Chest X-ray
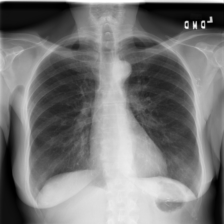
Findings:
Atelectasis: negative
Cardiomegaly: negative
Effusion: negative
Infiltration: negative
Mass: negative
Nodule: negative
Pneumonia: negative
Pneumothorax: negative
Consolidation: negative
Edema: negative
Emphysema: negative
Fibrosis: negative
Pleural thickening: negative
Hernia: negative